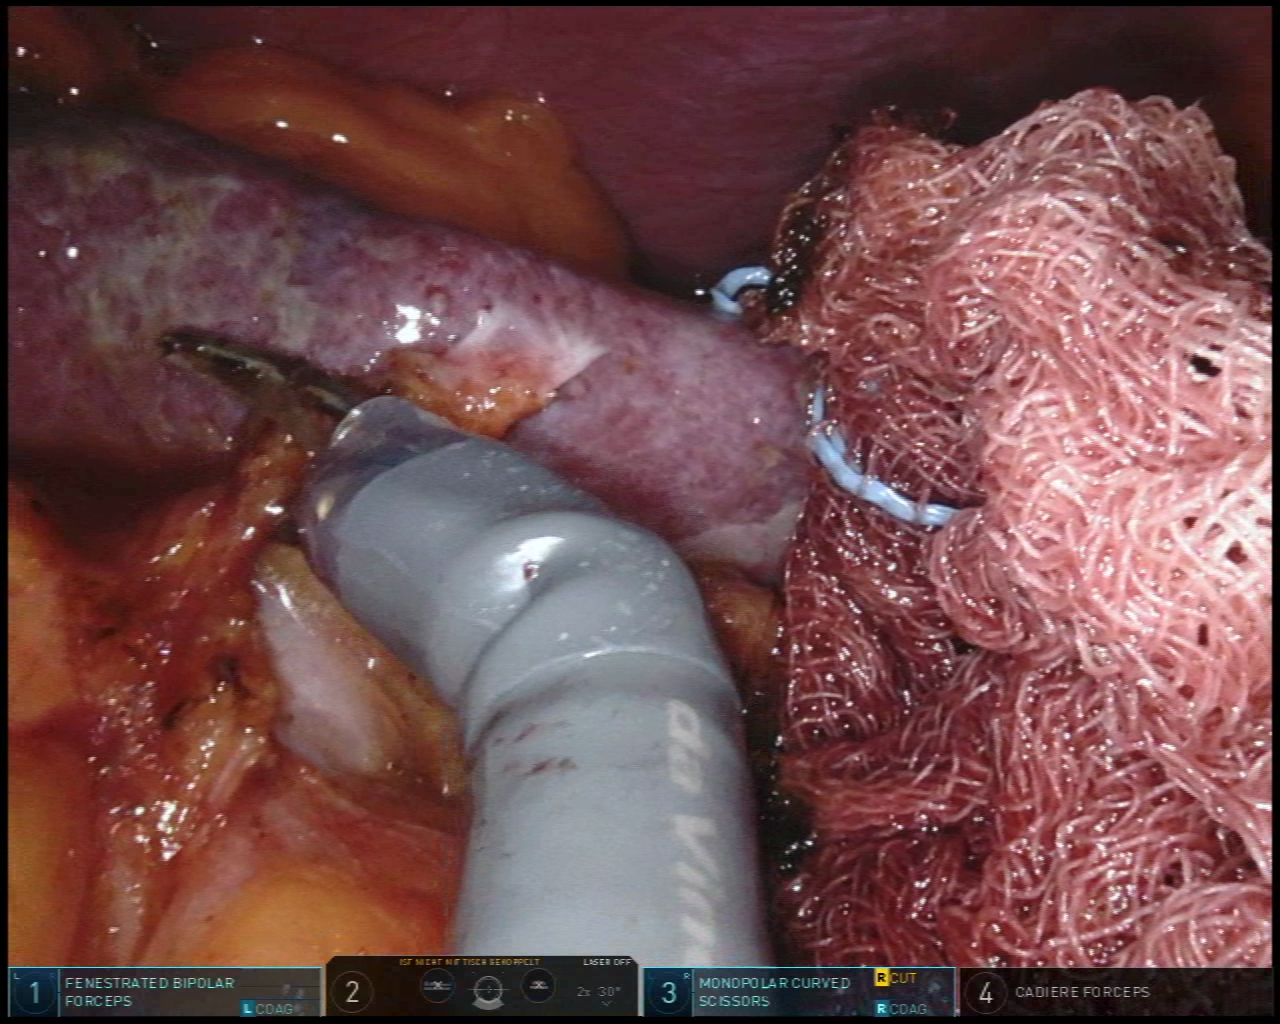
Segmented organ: stomach
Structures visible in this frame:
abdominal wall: yes
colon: no
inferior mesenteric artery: no
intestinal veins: no
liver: no
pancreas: no
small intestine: no
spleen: yes
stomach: yes
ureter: no
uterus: no
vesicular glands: no